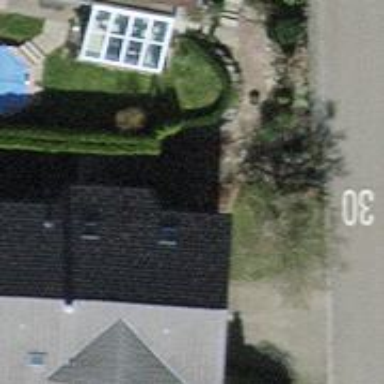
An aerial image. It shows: Hedge acting as barrier.